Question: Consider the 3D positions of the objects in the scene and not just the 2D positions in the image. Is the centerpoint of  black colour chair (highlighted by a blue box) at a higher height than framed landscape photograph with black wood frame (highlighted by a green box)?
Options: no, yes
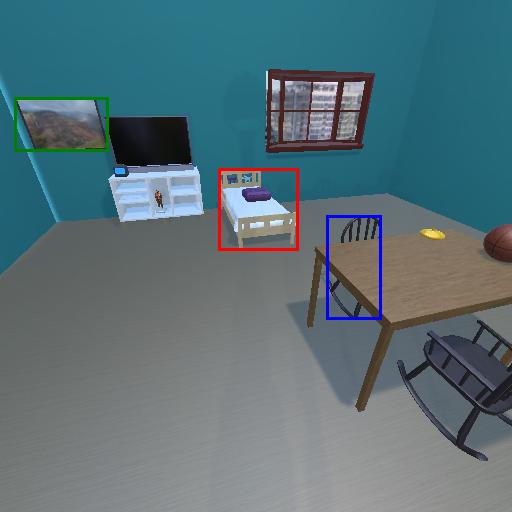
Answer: no